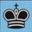
Piece: bK